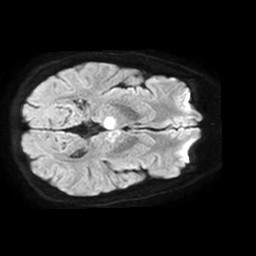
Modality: TRACE
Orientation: axial
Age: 40
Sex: female
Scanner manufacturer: philips
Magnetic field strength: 1.5 T
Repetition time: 3.506 s
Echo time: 0.07078 s